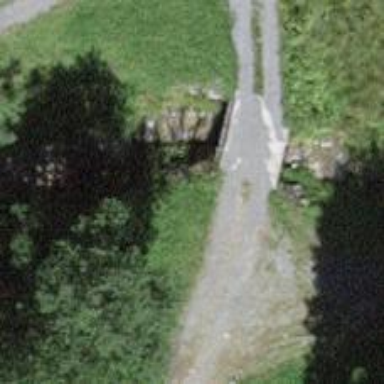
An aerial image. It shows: Track that goes over bridge. The track has grade 3 tracktype.